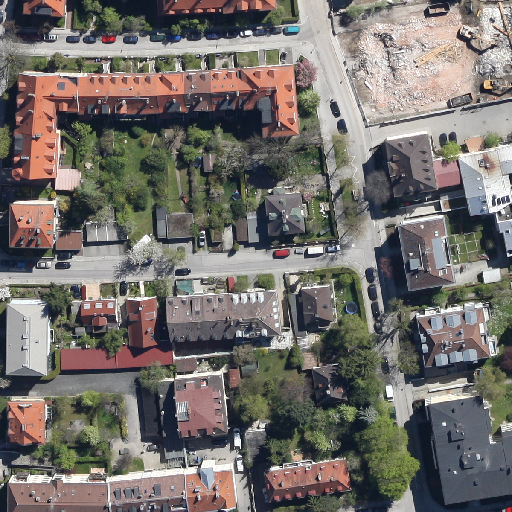
Referring expression: vehicle in the parking area